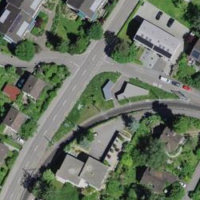
EUNIS habitat code: 55
Species observed at this site:
Convolvulus tricolor